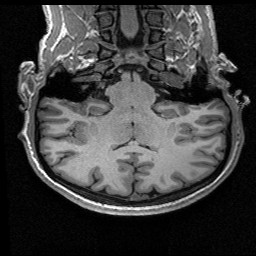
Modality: T1w
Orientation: sagittal